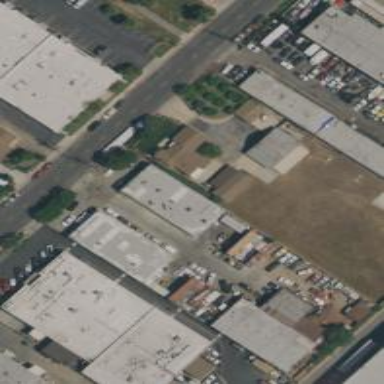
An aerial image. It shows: Industrial building.